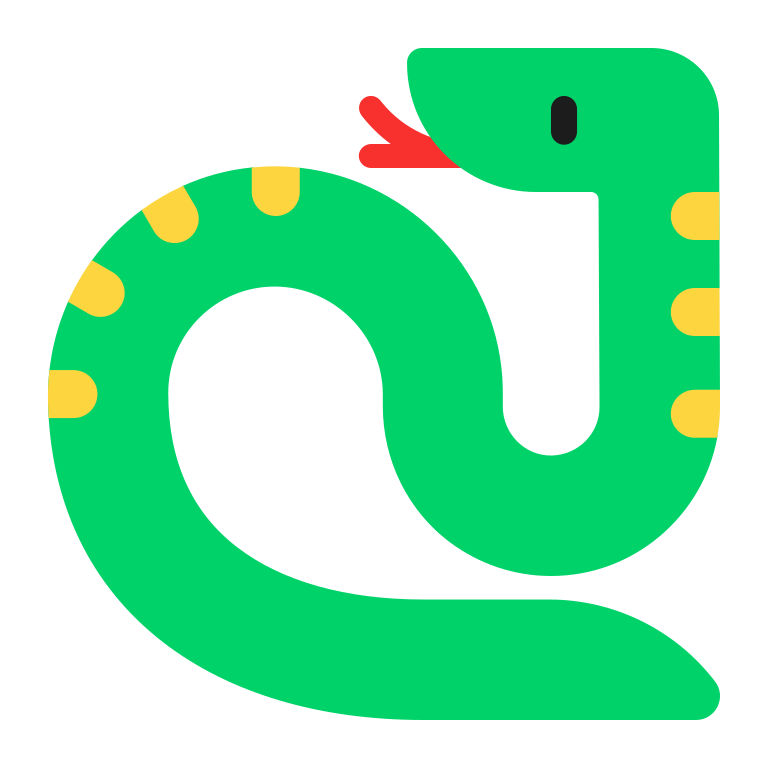
snake flat